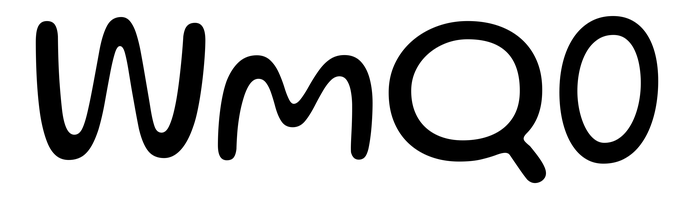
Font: Gluten_Light